Question: I need to create a youtube like playlist with Video.js :

And have no idea how, could not find anything helpful on google, will appreciate if you can point me to some tutorials or give me some indicators as to how, that will be great !!
Many thanks !!
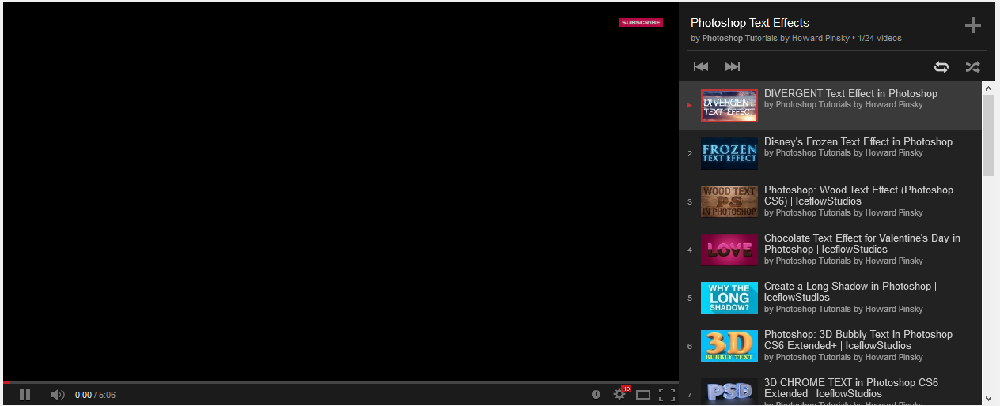
Answer: I would suggest you to use HTML5 Video Player which comes with playlists both right and bottom , you can see the demo and buy it from :
'''
http://www.videoplayerhtml5.com/index_rightsideplaylist_universalwhite.html
'''
Here is the pic :